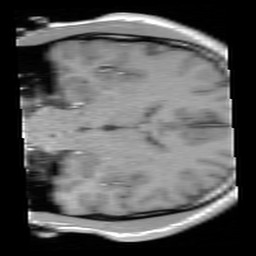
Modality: FLASH
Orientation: coronal
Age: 21
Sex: male
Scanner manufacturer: siemens
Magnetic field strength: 3 T
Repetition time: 0.245 s
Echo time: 0.0026 s